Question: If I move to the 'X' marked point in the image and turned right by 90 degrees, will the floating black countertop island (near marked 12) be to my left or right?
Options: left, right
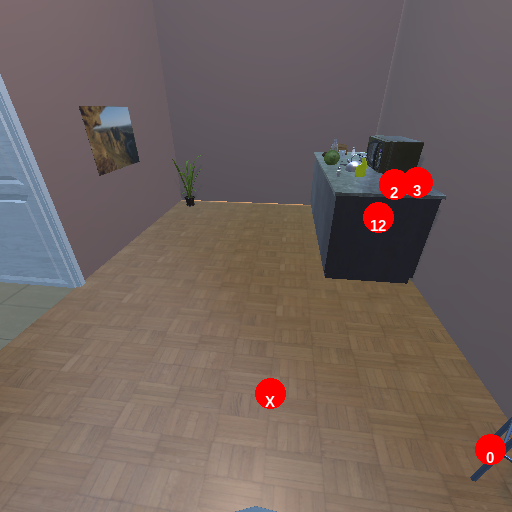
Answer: left